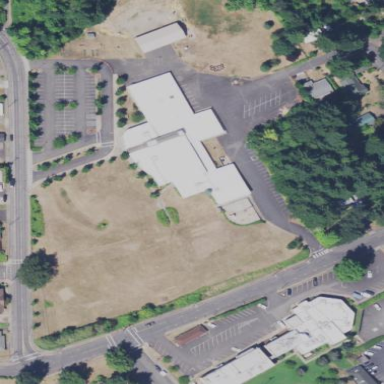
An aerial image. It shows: School.